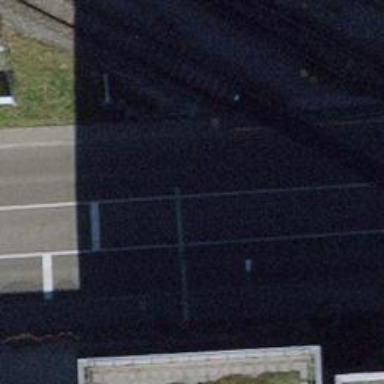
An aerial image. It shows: Road with traffic signals.